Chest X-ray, PA view. Patient: 67 years old, sex F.
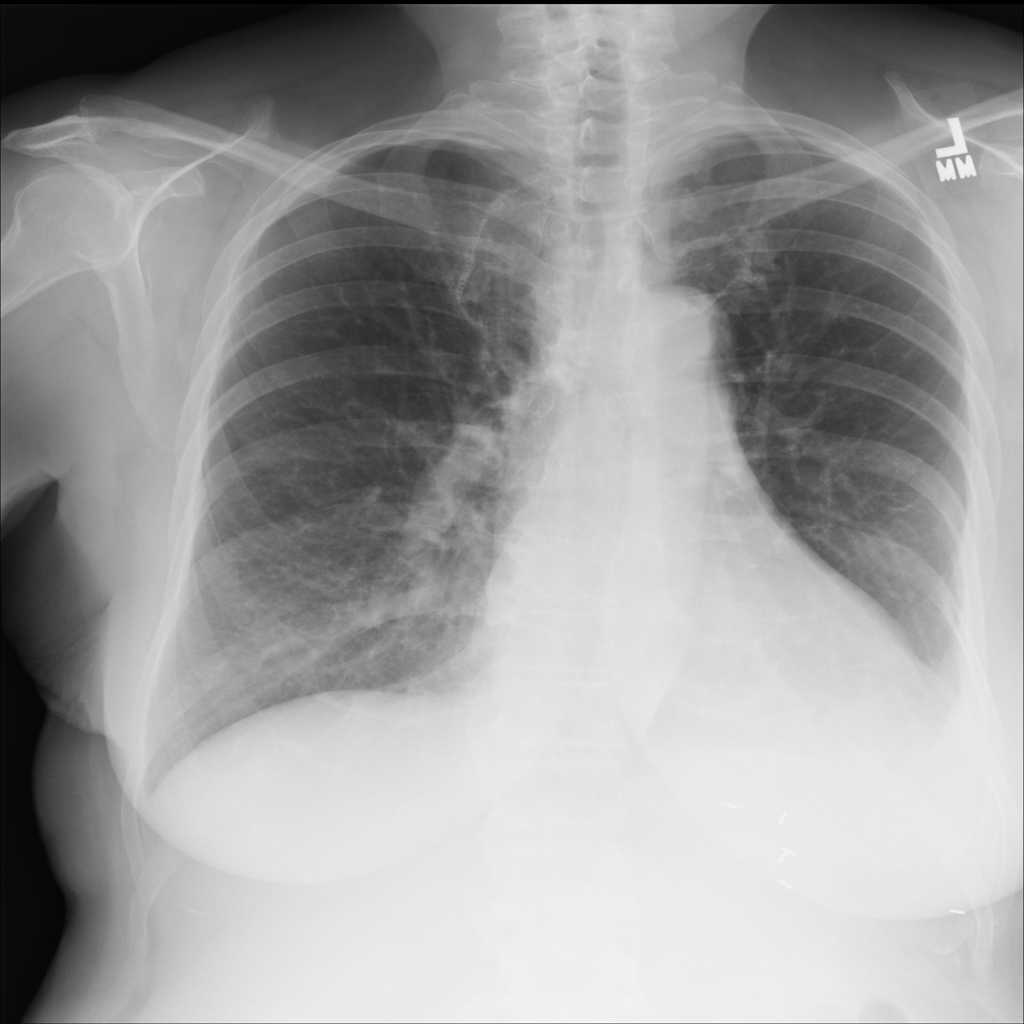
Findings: Pleural_Thickening